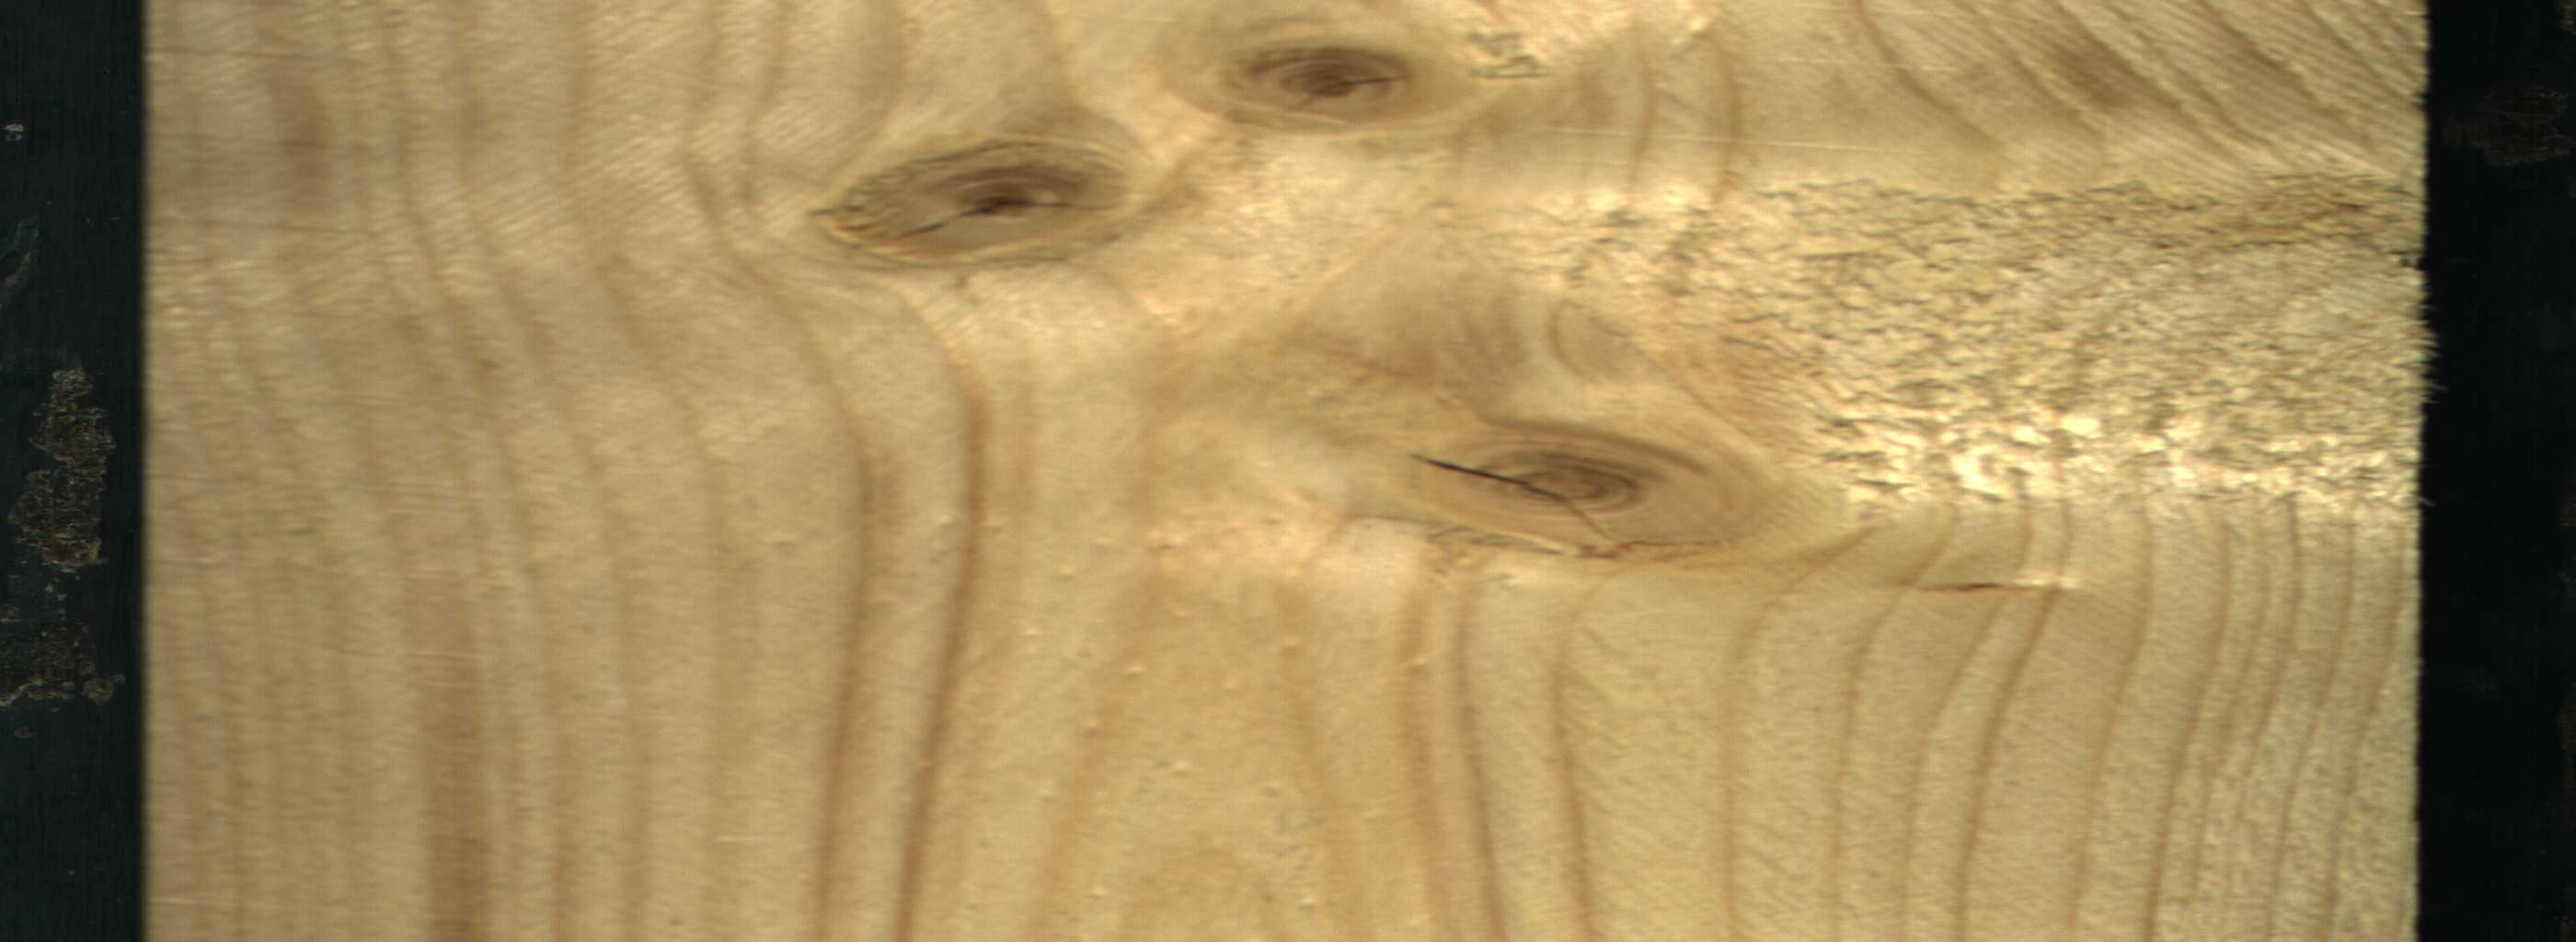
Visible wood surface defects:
knot_with_crack
knot_with_crack
Live_Knot